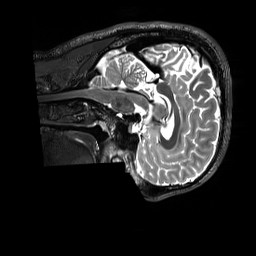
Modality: T2w
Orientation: sagittal
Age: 24
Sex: male
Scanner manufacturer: siemens
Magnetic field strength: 3 T
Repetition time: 3.2 s
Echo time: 0.728 s